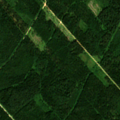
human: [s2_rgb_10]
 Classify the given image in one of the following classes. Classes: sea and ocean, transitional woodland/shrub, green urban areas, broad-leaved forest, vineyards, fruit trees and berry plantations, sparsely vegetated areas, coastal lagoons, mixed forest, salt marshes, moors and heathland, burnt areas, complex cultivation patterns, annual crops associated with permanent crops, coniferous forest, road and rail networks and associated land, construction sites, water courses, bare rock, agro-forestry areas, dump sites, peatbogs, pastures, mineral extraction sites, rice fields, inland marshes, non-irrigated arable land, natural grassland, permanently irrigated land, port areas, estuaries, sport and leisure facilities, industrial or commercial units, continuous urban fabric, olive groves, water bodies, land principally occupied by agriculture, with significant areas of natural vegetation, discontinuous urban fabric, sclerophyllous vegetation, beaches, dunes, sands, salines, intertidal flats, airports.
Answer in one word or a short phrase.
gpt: coniferous forest, transitional woodland/shrub